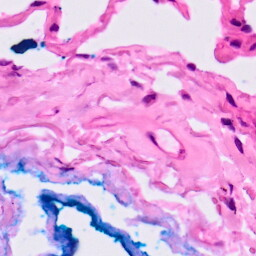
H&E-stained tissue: Lung